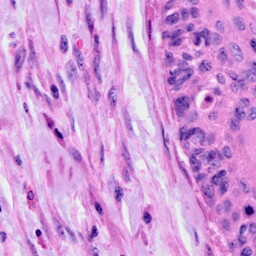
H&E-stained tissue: Cervix